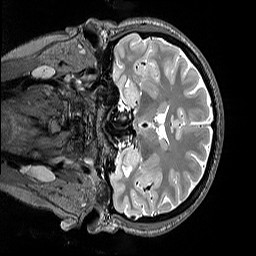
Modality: T2w
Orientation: coronal
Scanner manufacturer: siemens
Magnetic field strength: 3 T
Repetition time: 3.2 s
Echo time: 0.565 s